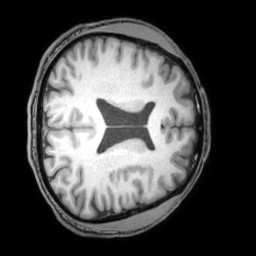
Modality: T1w
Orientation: axial
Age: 32
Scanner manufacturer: philips
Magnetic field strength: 3 T
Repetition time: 0.007 s
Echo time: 0.003501 s